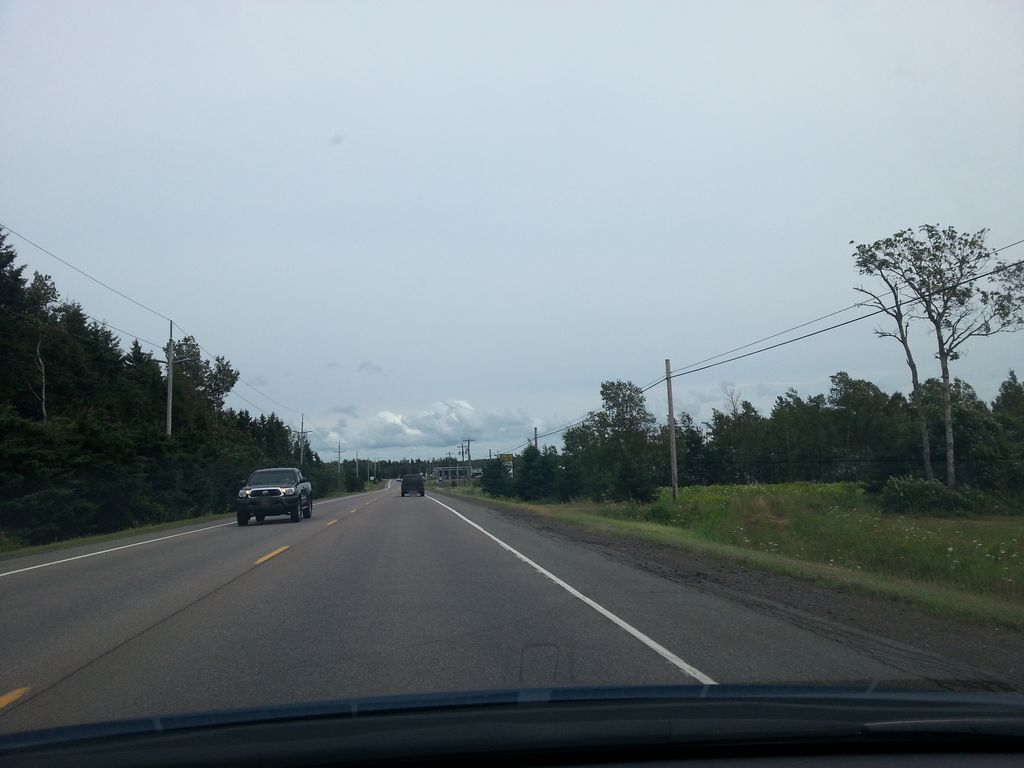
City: charlottetown